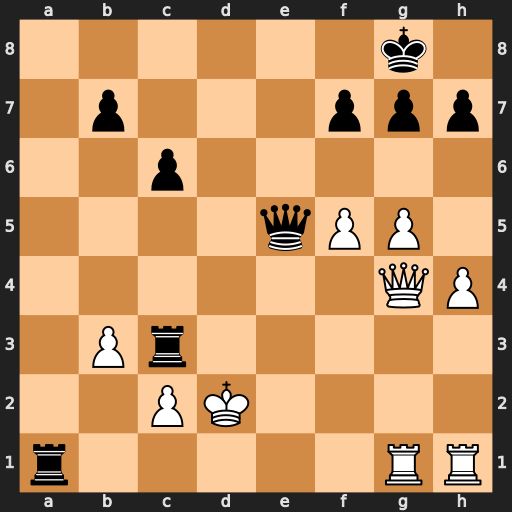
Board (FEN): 6k1/1p3ppp/2p5/4qPP1/6QP/1Pr5/2PK4/r5RR
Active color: w
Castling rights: -
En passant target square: -
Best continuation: Rxa1 Qe3+ Kd1 Rd3+ cxd3 Qxd3+ Ke1